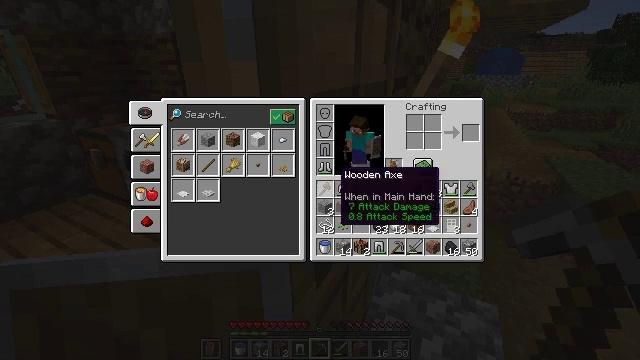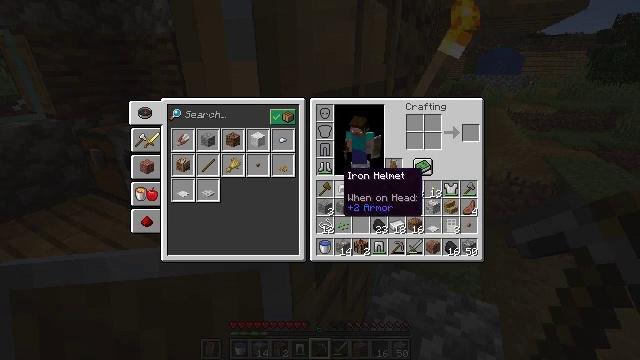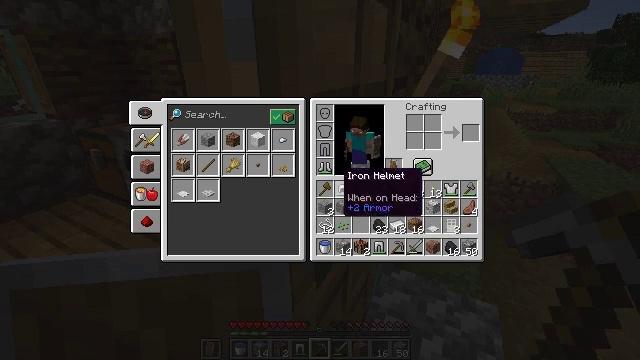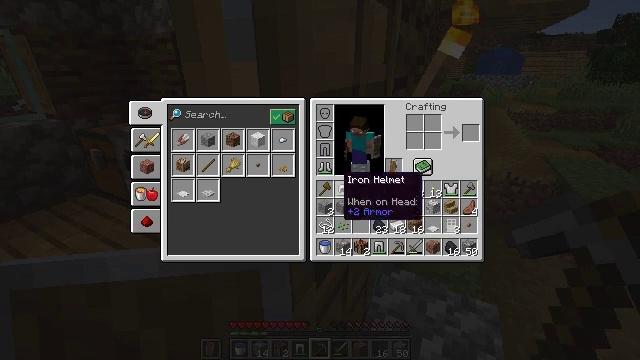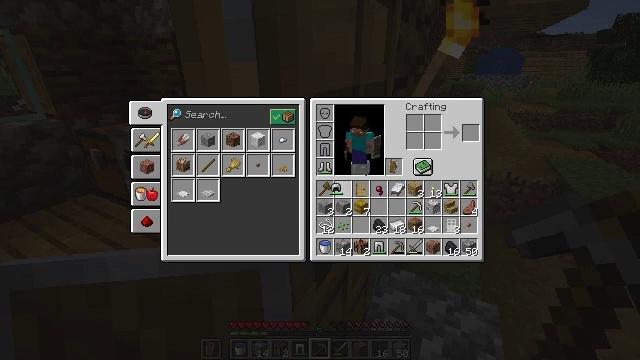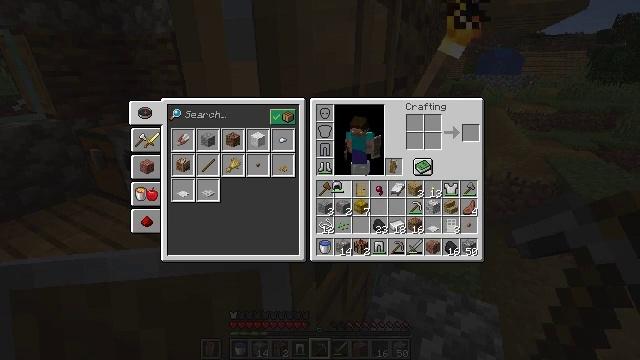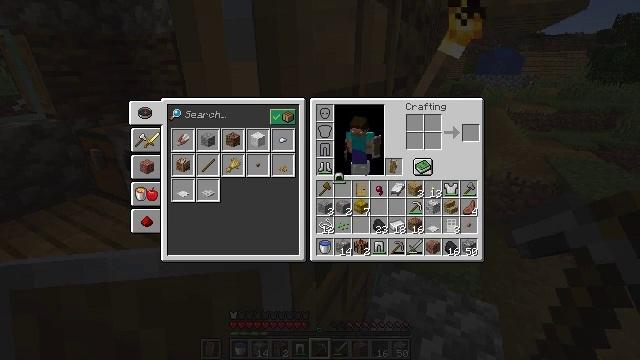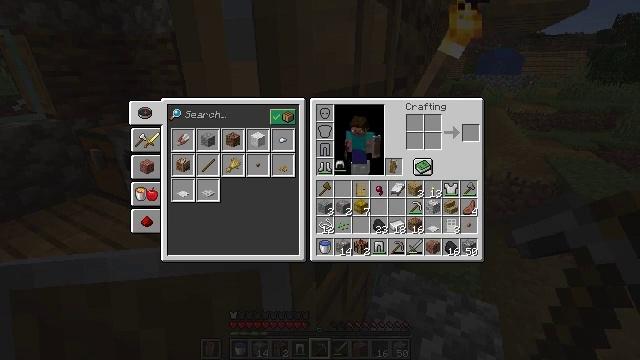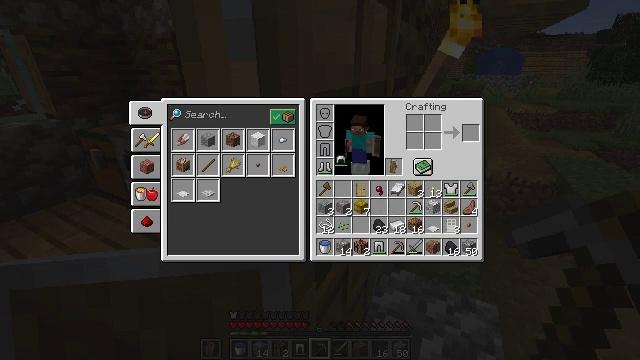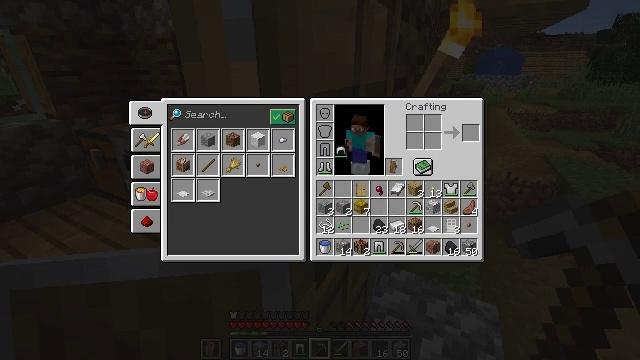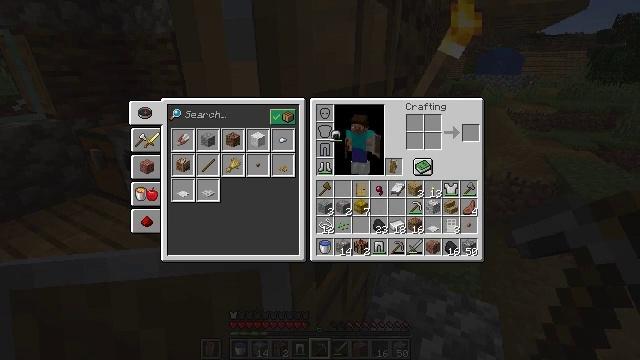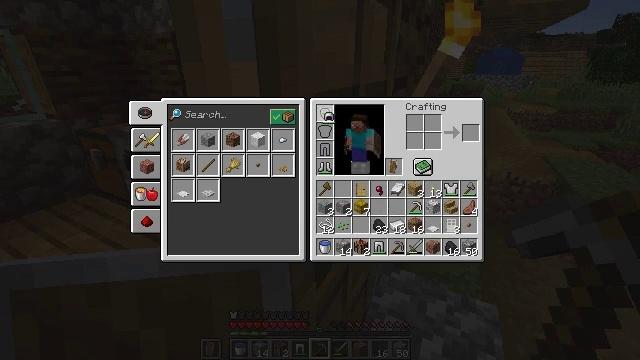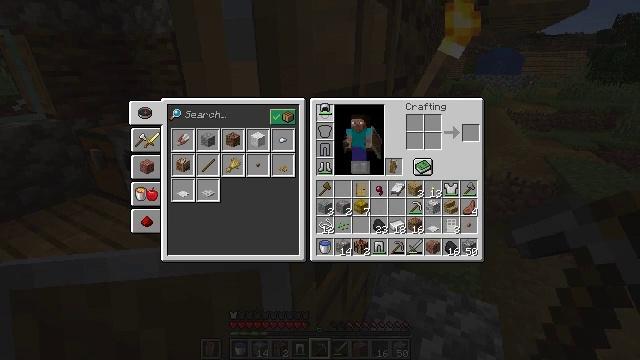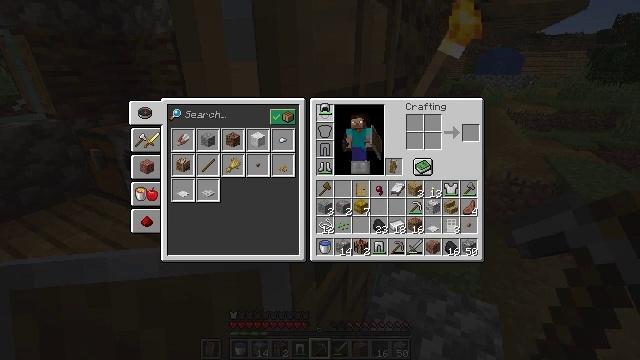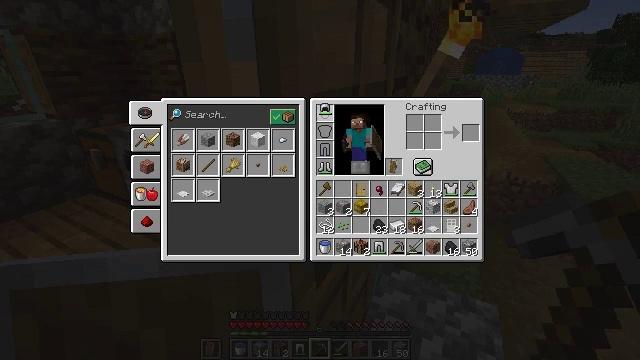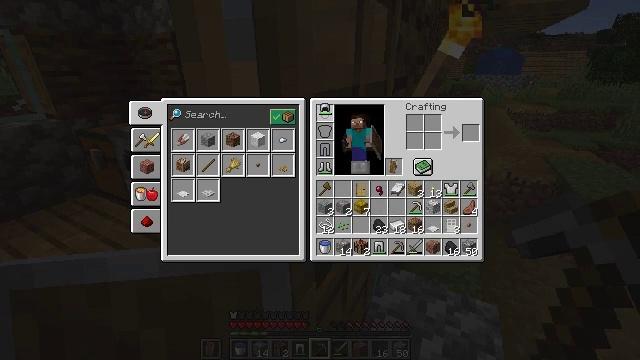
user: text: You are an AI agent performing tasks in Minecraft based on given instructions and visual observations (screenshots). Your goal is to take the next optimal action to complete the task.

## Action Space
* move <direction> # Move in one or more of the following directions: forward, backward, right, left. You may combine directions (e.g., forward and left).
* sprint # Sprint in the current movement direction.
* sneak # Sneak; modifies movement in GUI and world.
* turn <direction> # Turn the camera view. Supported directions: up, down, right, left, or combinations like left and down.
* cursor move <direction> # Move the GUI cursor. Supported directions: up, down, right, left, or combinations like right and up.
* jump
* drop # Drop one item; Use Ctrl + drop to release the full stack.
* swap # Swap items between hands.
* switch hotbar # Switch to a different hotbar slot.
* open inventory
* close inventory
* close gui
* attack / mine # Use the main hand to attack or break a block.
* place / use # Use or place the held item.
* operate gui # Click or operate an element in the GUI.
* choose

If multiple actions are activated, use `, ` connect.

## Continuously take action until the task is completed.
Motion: motion action
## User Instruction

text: Break the oak door to remove it.
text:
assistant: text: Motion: no_op
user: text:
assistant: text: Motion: no_op
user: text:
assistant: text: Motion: no_op
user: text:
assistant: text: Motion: attack / mine
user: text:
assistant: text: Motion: attack / mine
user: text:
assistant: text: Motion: turn up, attack / mine
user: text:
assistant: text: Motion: turn up, attack / mine
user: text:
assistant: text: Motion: no_op
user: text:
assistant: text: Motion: turn up
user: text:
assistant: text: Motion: turn up
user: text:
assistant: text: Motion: turn left and up
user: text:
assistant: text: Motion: turn up
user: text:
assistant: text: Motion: no_op
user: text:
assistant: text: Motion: no_op
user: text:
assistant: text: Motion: no_op
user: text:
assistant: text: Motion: no_op
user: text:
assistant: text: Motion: no_op
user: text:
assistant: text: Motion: no_op
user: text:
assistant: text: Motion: attack / mine
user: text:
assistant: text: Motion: attack / mine
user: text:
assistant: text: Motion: attack / mine
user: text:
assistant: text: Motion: no_op
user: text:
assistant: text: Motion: no_op
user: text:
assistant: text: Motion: no_op
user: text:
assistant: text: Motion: turn right and down
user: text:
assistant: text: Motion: turn right and down
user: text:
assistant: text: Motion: turn right and down
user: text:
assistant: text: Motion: turn down
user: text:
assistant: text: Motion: no_op
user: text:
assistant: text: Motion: no_op